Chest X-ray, AP view. Patient: 58 years old, sex F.
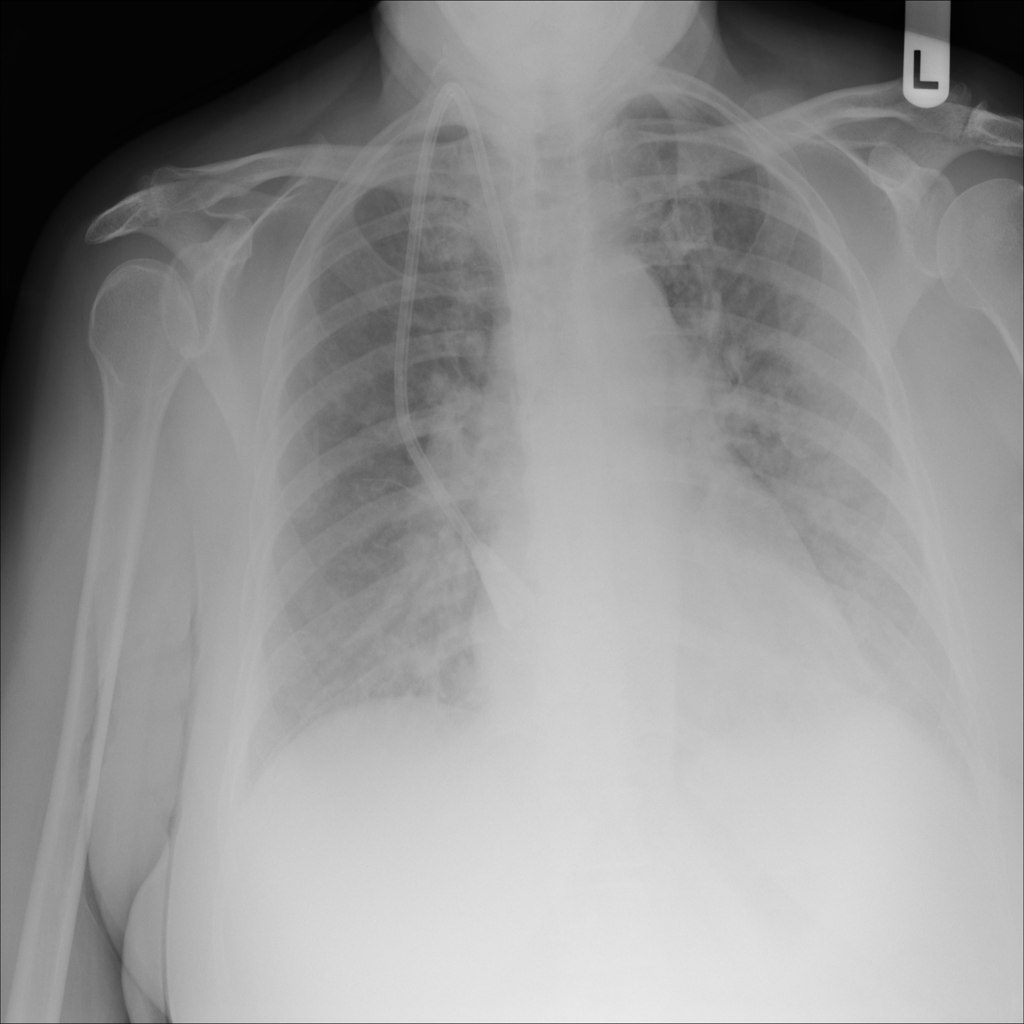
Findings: No Finding